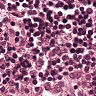
Metastatic tissue present: no